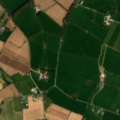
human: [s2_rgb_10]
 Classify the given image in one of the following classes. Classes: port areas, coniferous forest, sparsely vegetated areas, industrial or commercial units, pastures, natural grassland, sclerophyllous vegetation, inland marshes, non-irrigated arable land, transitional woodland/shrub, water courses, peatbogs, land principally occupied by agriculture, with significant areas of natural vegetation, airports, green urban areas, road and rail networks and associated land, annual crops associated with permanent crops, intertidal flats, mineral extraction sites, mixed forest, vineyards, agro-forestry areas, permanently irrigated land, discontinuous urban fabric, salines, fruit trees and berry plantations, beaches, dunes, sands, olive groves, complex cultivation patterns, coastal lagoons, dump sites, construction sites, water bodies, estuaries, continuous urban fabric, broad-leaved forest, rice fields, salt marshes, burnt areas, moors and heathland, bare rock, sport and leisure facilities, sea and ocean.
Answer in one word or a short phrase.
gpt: non-irrigated arable land, pastures